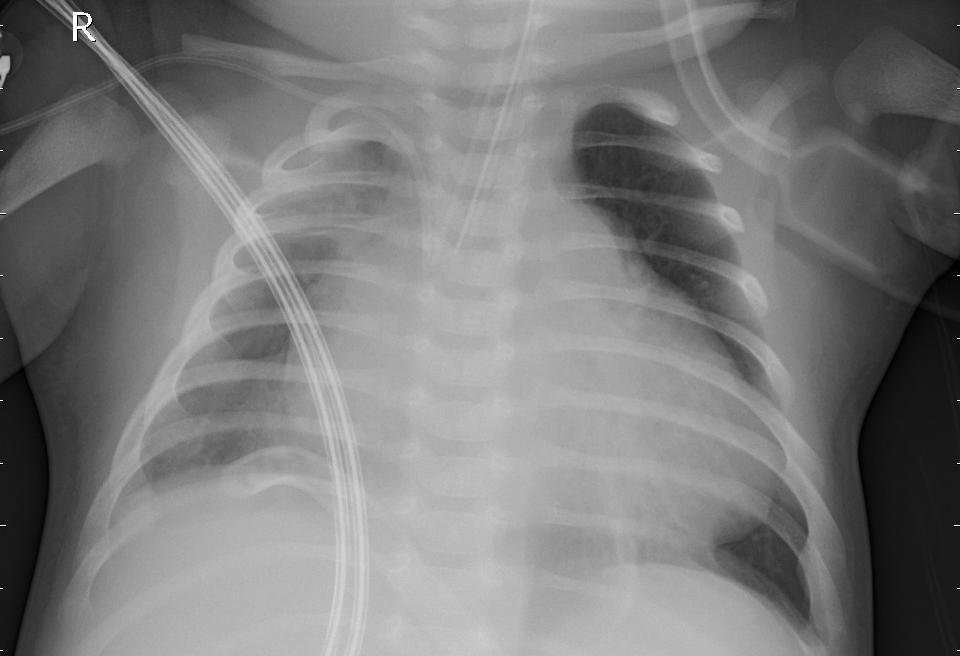
Diagnosis: PNEUMONIA